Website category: game
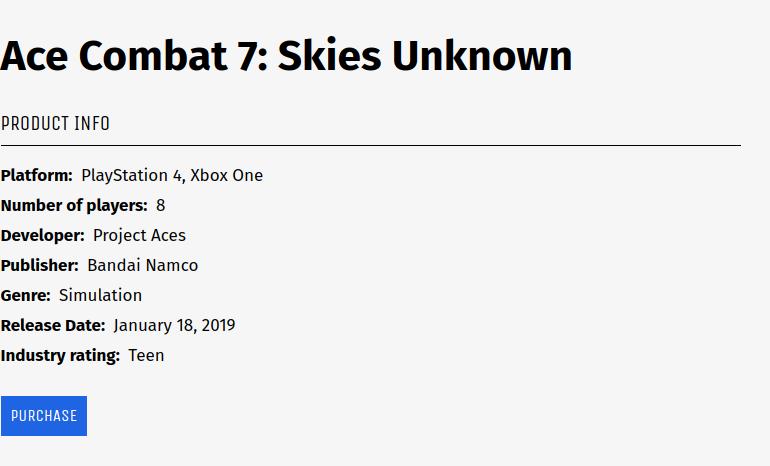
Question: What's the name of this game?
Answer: Ace Combat 7: Skies Unknown

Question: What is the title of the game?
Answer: Ace Combat 7: Skies Unknown

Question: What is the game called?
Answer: Ace Combat 7: Skies Unknown

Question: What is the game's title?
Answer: Ace Combat 7: Skies Unknown

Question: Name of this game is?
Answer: Ace Combat 7: Skies Unknown

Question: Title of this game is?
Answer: Ace Combat 7: Skies Unknown

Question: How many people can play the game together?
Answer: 8

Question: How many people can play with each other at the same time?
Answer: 8

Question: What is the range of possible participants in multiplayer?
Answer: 8

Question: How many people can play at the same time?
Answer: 8

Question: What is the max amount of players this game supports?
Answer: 8

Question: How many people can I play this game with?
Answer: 8

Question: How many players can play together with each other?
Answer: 8

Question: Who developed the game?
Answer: Project Aces

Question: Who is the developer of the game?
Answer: Project Aces

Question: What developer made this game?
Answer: Project Aces

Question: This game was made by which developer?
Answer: Project Aces

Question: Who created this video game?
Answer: Project Aces

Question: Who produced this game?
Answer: Project Aces

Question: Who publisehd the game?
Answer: Bandai Namco

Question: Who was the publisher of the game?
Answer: Bandai Namco

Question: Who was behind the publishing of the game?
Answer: Bandai Namco

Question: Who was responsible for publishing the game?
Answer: Bandai Namco

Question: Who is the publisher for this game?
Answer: Bandai Namco

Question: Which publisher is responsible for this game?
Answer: Bandai Namco

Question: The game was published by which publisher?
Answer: Bandai Namco

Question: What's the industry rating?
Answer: Teen

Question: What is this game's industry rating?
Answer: Teen

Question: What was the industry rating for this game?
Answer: Teen

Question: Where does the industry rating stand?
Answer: Teen

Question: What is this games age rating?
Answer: Teen

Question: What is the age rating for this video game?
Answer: Teen

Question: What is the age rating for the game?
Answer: Teen

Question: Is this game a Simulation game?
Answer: yes

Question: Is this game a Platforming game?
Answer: no

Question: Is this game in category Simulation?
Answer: yes

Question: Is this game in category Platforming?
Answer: no

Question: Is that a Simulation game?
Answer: yes

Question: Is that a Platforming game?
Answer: no

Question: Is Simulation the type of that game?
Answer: yes

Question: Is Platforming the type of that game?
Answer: no

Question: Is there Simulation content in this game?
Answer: yes

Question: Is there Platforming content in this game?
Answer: no

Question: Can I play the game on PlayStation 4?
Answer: yes

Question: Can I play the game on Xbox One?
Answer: yes

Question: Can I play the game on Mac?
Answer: no

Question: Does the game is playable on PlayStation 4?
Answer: yes

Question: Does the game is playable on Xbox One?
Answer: yes

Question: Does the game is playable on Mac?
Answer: no

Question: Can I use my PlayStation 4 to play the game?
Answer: yes

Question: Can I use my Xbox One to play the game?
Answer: yes

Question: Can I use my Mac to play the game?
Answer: no

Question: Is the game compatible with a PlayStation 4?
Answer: yes

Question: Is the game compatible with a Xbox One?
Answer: yes

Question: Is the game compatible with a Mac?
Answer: no